Field crop: maize
Growth stage: 2
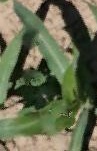
Species: maize